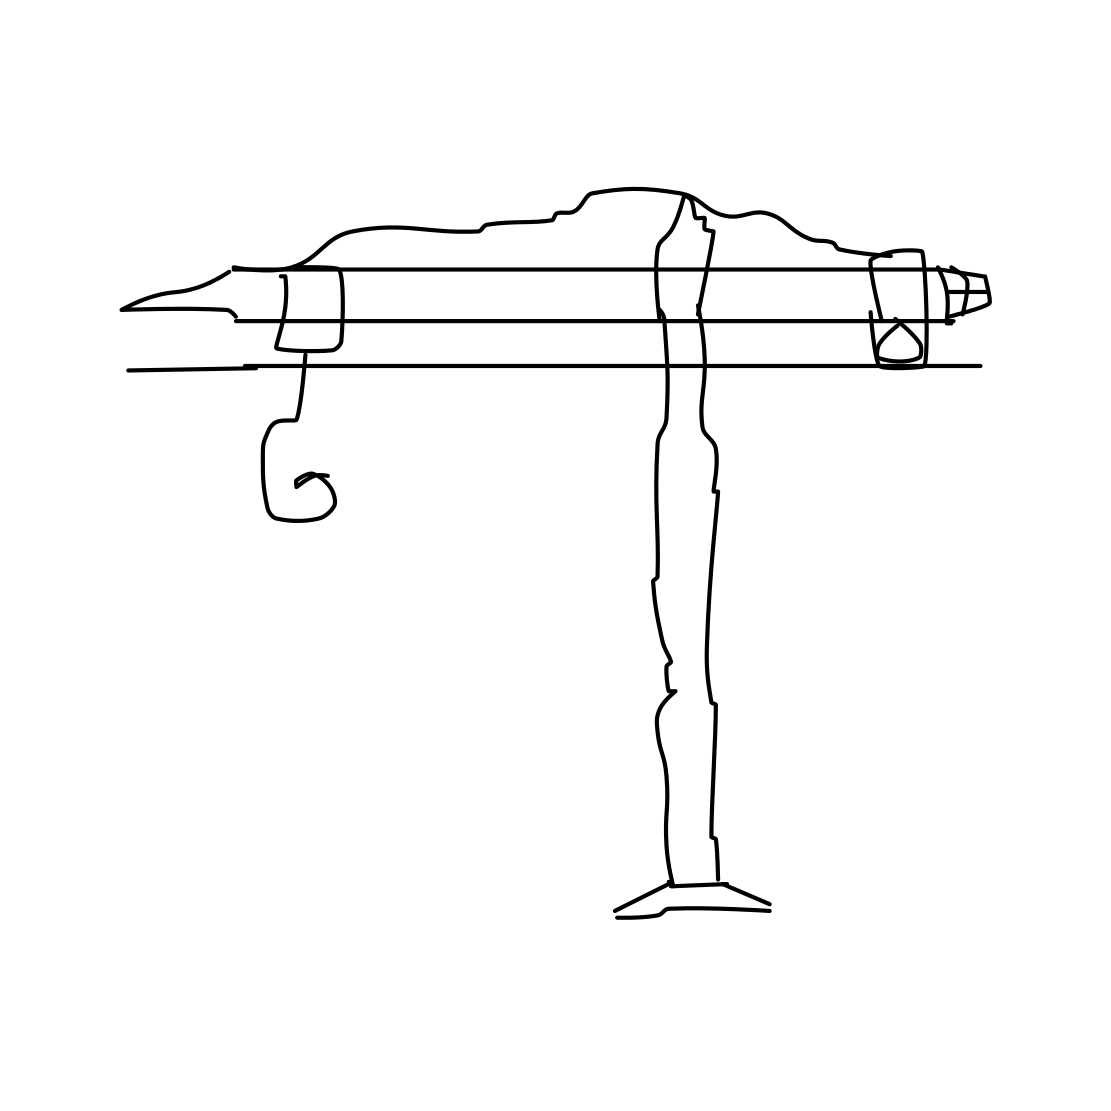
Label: crane (machine)